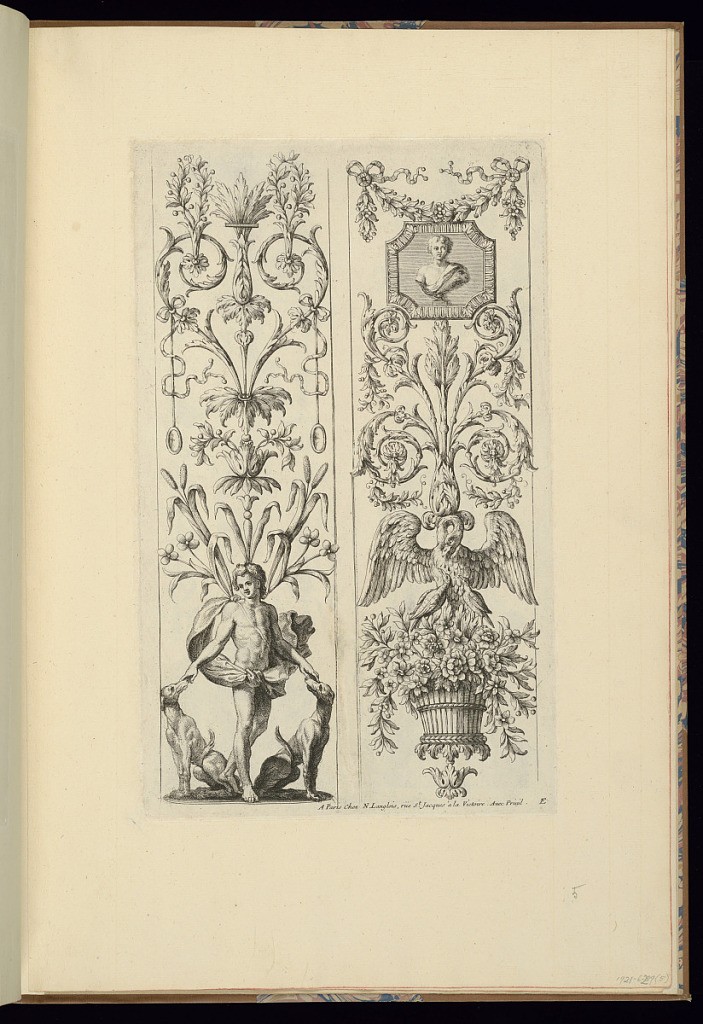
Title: Two Panels of Ornament Design
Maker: Charles Errard, French, c. 1601 - 1689
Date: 1664-1689
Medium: Engraving on laid paper
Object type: Print
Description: Two vertical panels of ornament design. The left panel depicts a man with two dogs below scrolling acanthus leaves, cat tails, and flowers. The panel at the right depicts a basket of flowers, a swan with signets, scrolling acanthus leaves, and an octagonal medallion with a bust. The plate is numbered but not signed.